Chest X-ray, PA view. Patient: 53 years old, sex M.
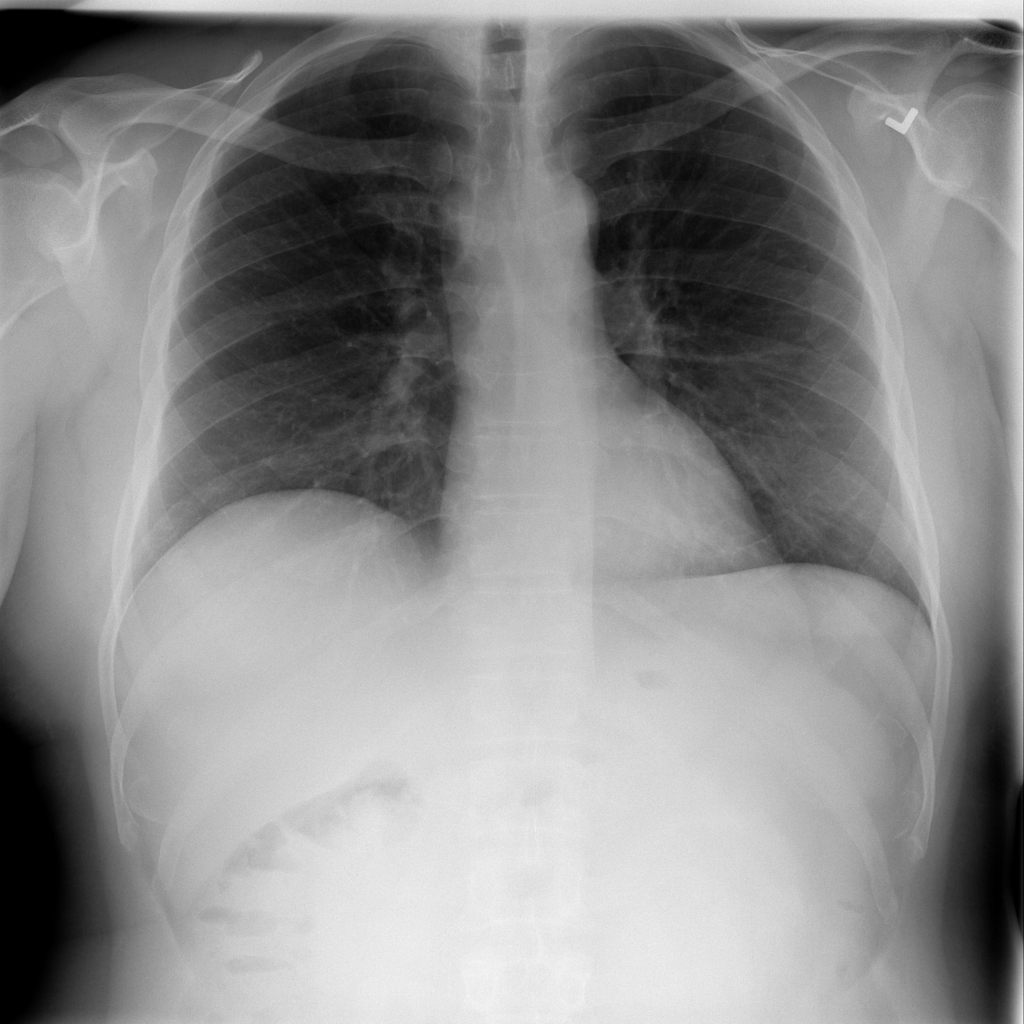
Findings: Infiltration